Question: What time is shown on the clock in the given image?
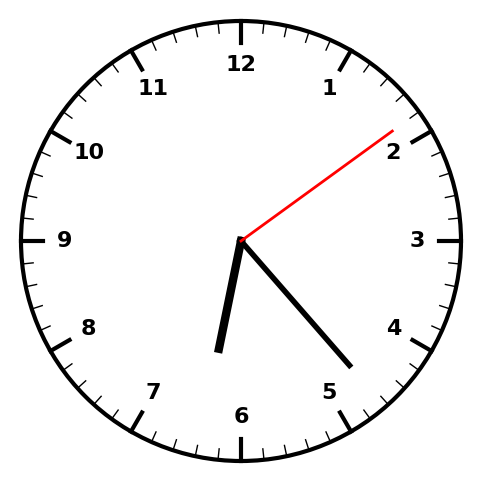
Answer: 06:23:09